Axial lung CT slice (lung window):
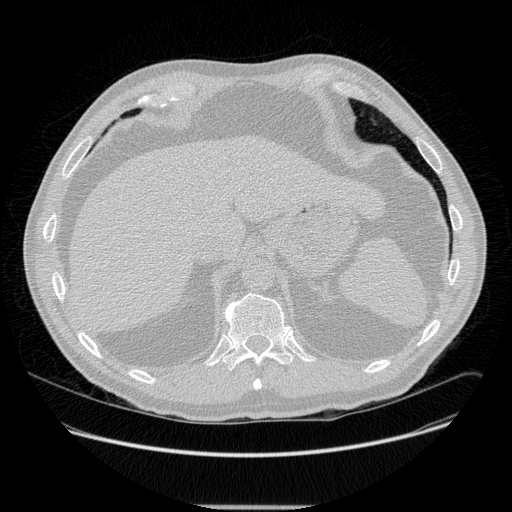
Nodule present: no